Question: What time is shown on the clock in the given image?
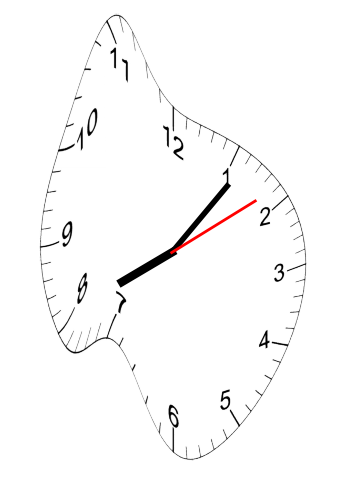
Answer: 08:06:09